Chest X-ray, AP view. Patient: 62 years old, sex F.
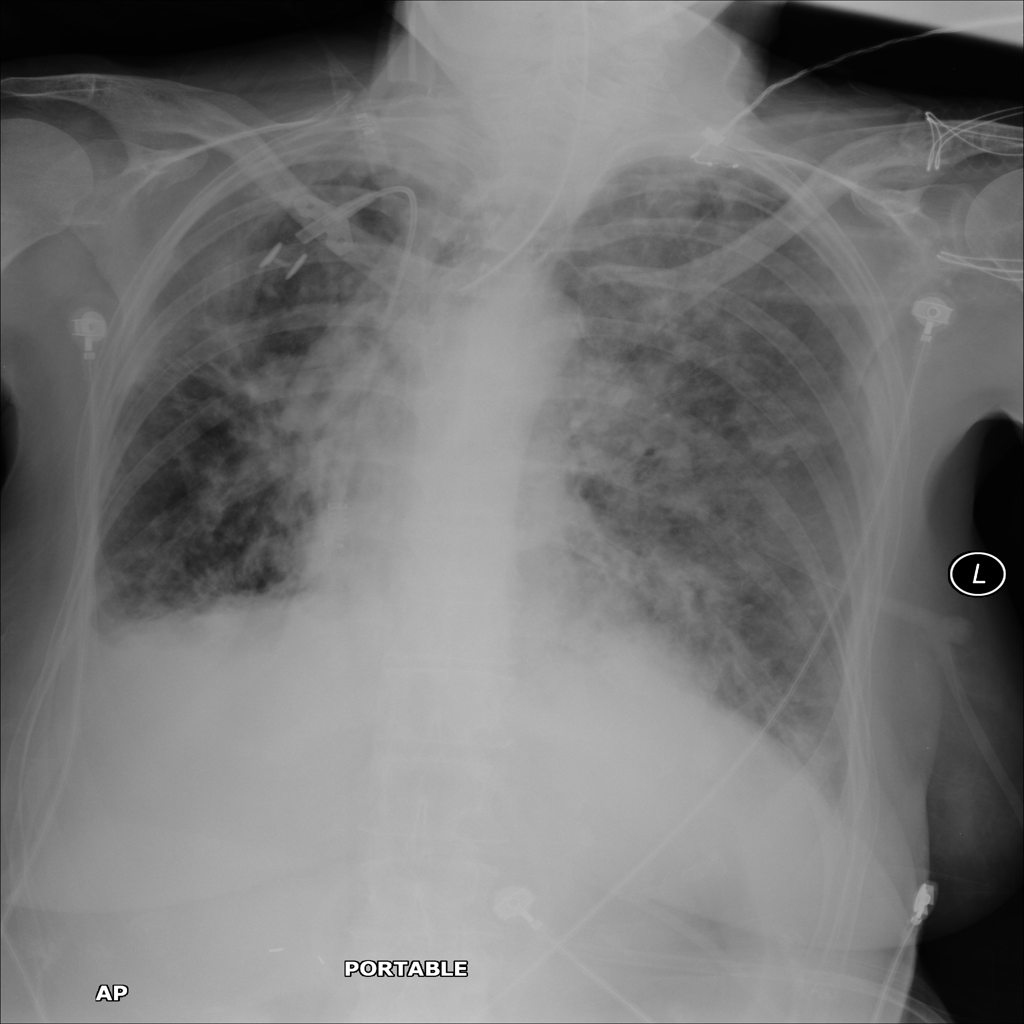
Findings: No Finding